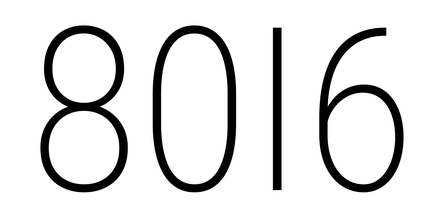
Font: Roboto_Condensed_ExtraLight